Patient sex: M
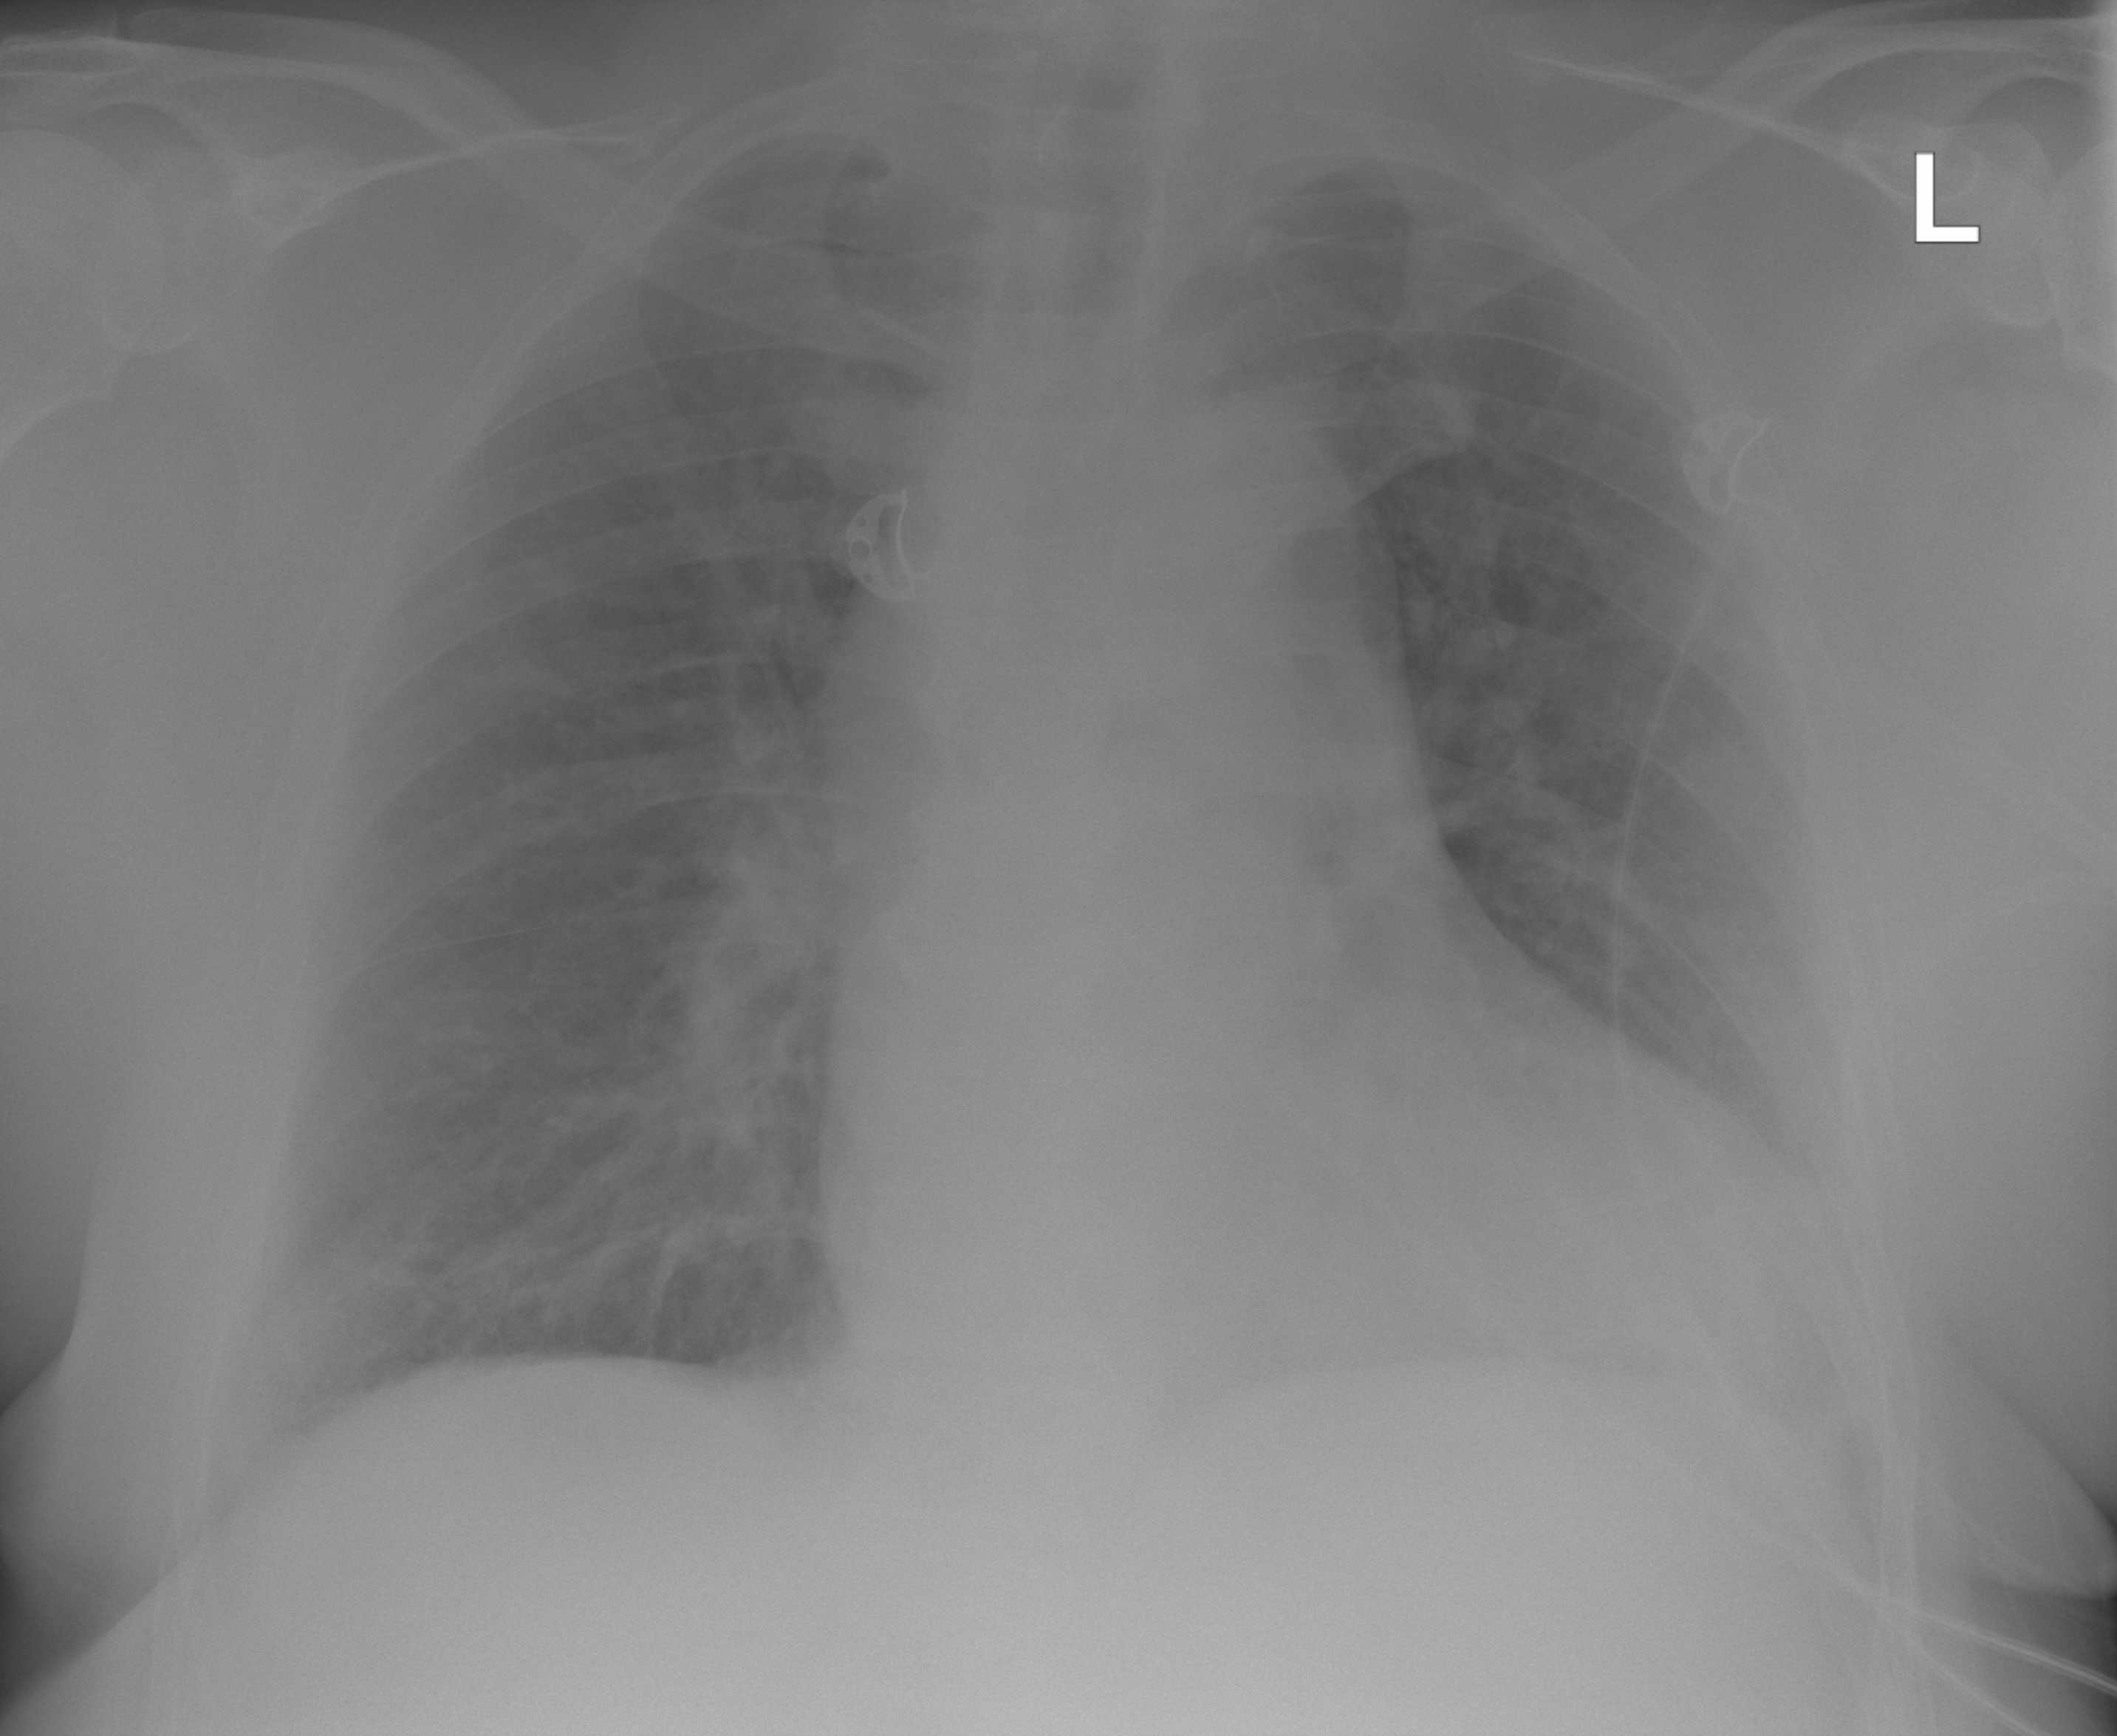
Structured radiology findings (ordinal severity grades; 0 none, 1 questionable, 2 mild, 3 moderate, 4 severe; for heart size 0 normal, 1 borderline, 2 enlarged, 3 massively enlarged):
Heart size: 2
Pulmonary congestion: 2
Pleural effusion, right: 2
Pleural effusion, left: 2
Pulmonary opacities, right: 2
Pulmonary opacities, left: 2
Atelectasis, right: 2
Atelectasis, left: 2